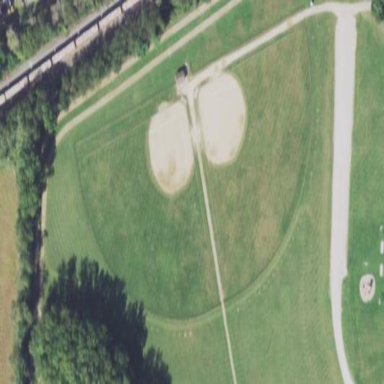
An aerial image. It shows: Baseball pitch for leisure land activities.